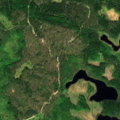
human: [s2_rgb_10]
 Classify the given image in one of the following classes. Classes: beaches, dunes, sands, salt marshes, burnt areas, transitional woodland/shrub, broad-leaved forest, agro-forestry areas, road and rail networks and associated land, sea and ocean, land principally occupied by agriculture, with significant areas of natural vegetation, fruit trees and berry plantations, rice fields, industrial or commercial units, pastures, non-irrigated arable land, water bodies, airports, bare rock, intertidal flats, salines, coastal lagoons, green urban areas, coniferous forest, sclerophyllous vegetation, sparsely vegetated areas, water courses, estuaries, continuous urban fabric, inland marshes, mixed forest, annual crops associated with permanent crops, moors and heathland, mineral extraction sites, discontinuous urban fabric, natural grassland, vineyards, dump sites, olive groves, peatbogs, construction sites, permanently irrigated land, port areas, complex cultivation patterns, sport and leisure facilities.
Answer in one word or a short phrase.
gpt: coniferous forest, mixed forest, transitional woodland/shrub, water bodies